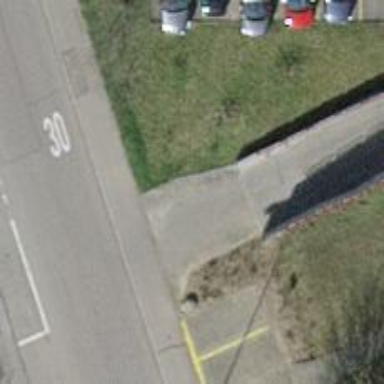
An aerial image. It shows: Service road with surface made of paving stones.